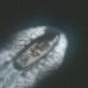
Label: civil